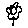
Label: flower